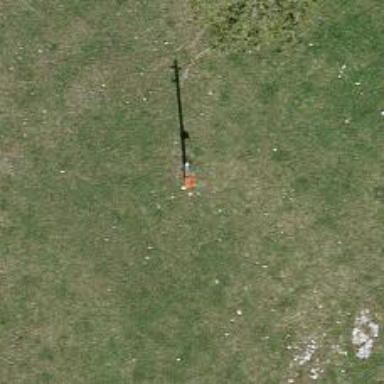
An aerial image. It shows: View of pole with roofed pipeline marker.